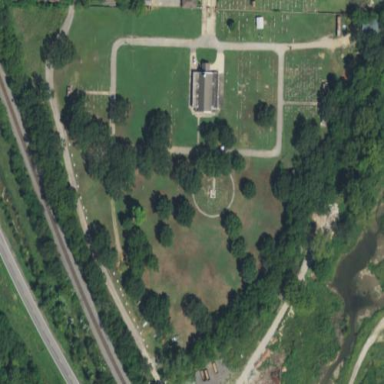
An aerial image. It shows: Cemetery.